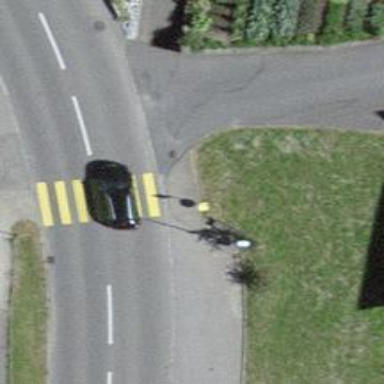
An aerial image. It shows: Post box is visible.